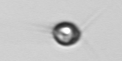
Label: Acanthoica_quattrospina